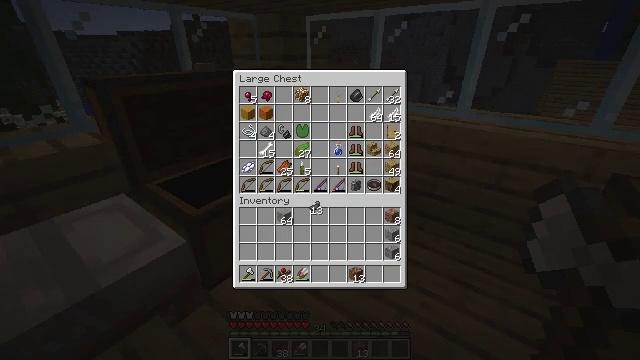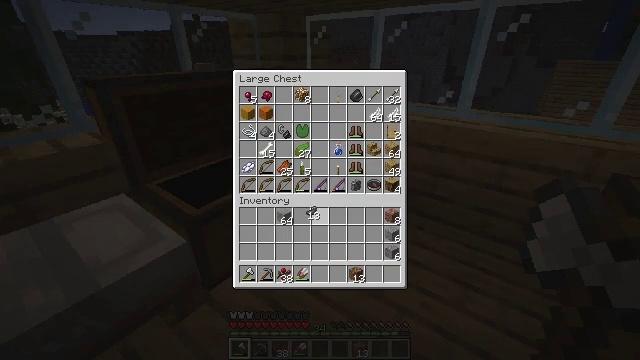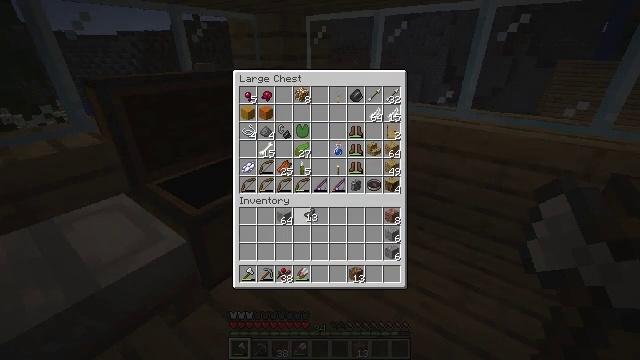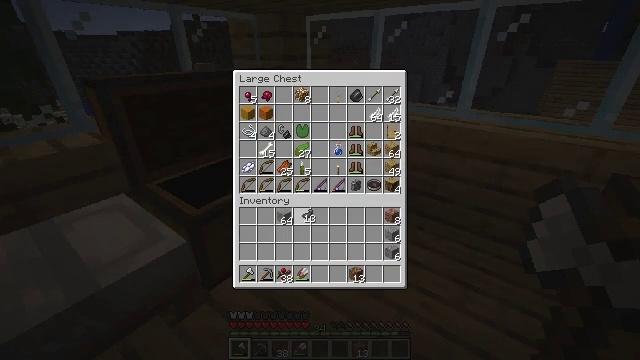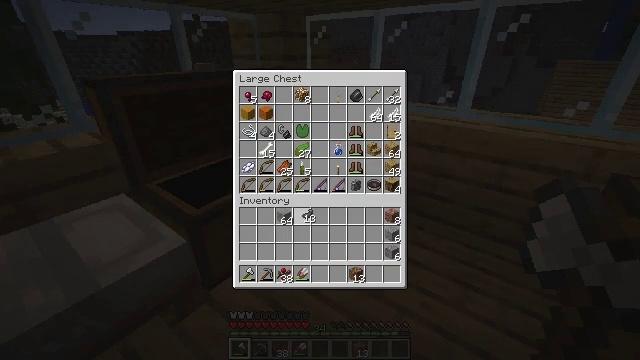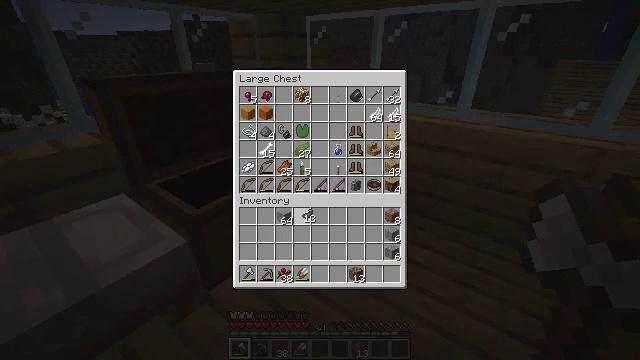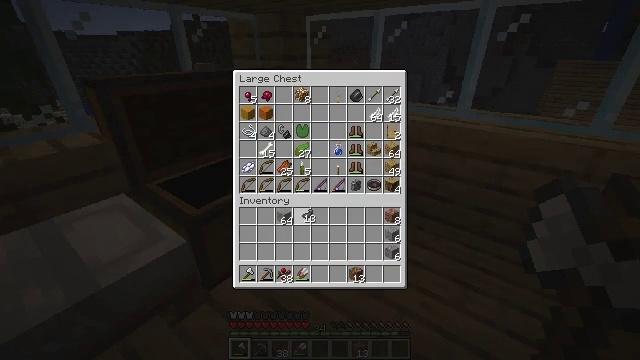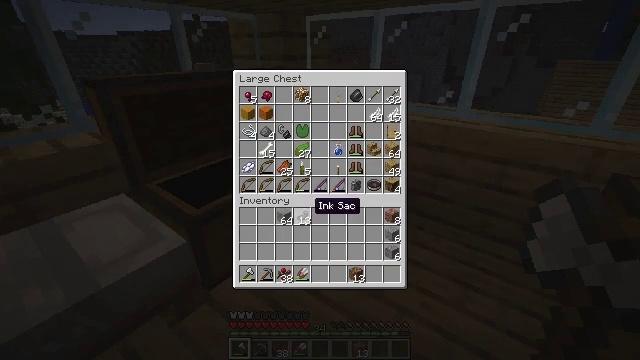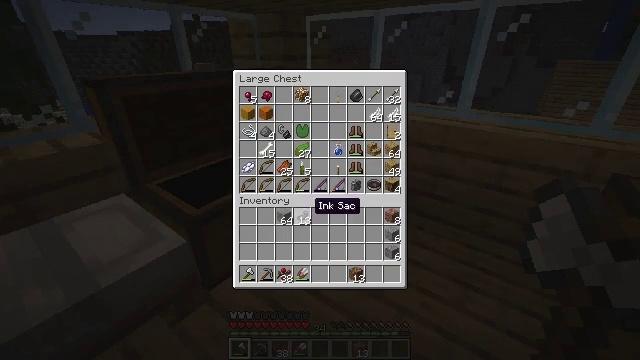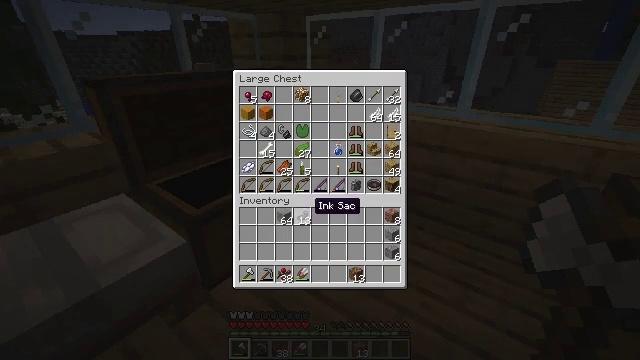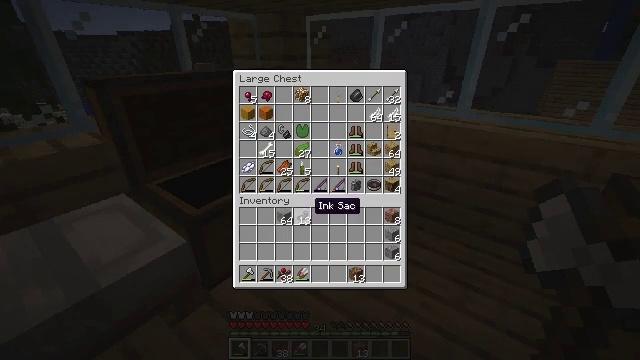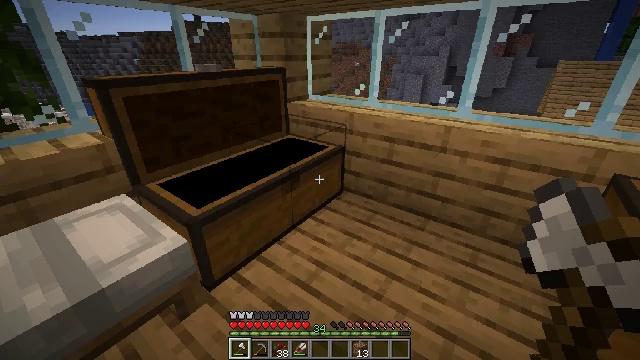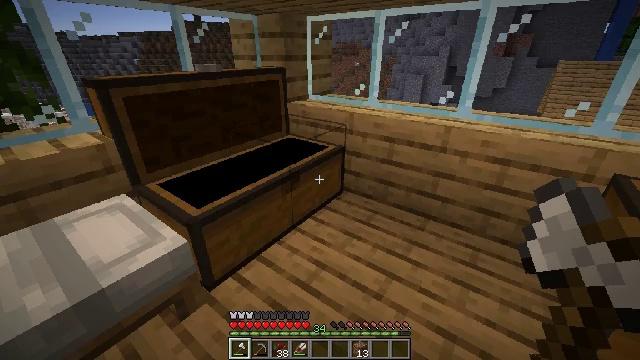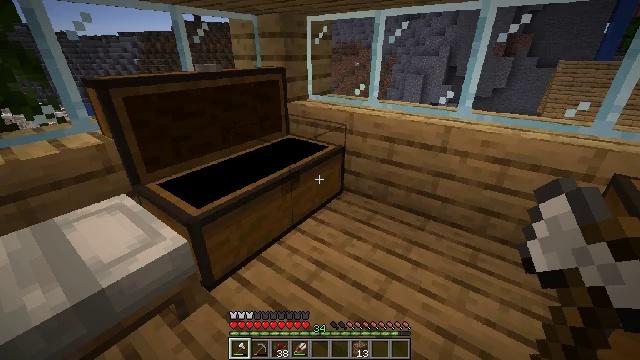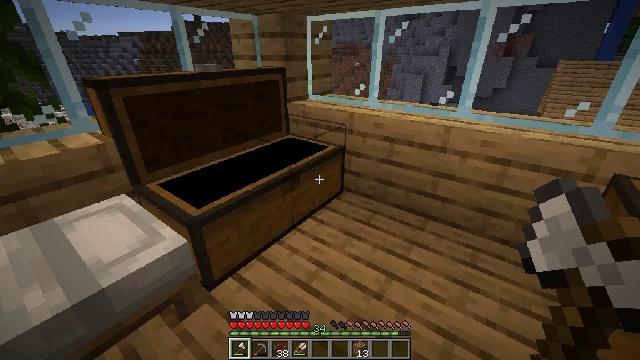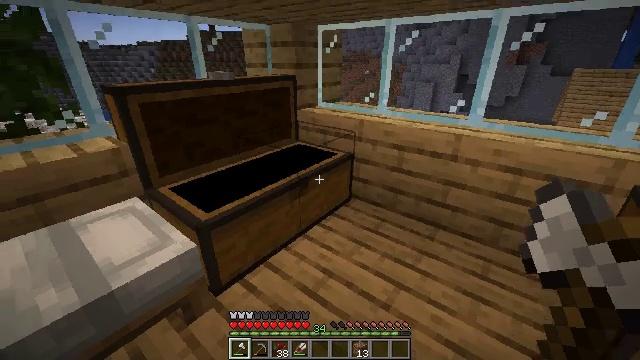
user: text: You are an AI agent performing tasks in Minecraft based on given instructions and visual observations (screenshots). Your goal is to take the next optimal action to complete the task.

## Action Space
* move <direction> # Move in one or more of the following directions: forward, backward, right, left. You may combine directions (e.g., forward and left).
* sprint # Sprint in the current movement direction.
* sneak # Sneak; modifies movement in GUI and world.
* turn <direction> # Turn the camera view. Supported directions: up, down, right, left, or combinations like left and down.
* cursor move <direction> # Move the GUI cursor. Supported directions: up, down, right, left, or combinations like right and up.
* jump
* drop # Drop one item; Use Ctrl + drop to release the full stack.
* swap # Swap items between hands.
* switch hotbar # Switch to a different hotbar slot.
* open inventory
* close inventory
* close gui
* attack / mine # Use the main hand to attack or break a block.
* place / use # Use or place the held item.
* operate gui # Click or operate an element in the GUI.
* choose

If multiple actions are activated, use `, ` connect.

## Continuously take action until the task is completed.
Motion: motion action
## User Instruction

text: Make black dye with the crafting interface.
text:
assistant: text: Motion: no_op
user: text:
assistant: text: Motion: no_op
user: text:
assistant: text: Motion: no_op
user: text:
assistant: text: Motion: operate gui
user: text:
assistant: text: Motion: operate gui
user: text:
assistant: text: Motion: operate gui
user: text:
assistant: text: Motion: no_op
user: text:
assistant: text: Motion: no_op
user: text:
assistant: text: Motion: no_op
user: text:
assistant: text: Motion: no_op
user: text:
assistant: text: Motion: close inventory
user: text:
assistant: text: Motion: close inventory
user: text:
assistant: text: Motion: close inventory
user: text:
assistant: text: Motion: no_op
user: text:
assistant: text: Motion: turn left and up
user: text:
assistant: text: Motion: move right, turn left and up
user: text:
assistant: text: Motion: move right, turn left and up
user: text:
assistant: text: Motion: move right, turn left and up
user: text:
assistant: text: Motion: move right, turn left
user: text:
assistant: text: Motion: no_op
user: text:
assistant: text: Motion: no_op
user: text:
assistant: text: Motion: no_op
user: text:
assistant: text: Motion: turn left and down
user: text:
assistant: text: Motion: turn left and down
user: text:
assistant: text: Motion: turn left
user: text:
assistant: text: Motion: turn left
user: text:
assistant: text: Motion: turn left
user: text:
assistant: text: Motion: use / place
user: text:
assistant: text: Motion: use / place
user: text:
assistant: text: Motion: use / place